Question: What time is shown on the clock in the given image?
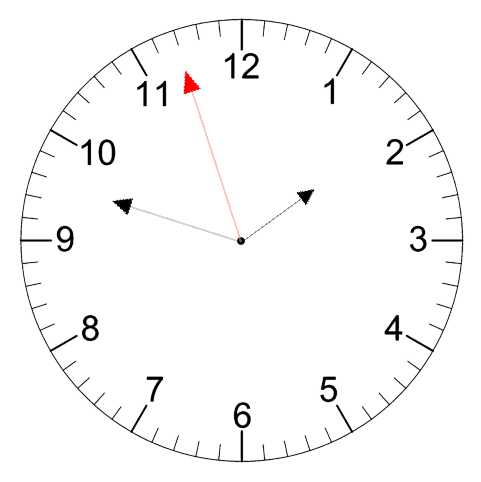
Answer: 01:47:57